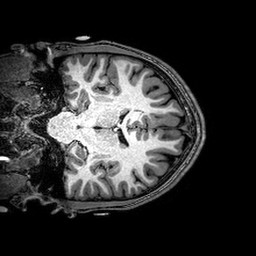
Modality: T1w
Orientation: coronal
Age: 21
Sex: male